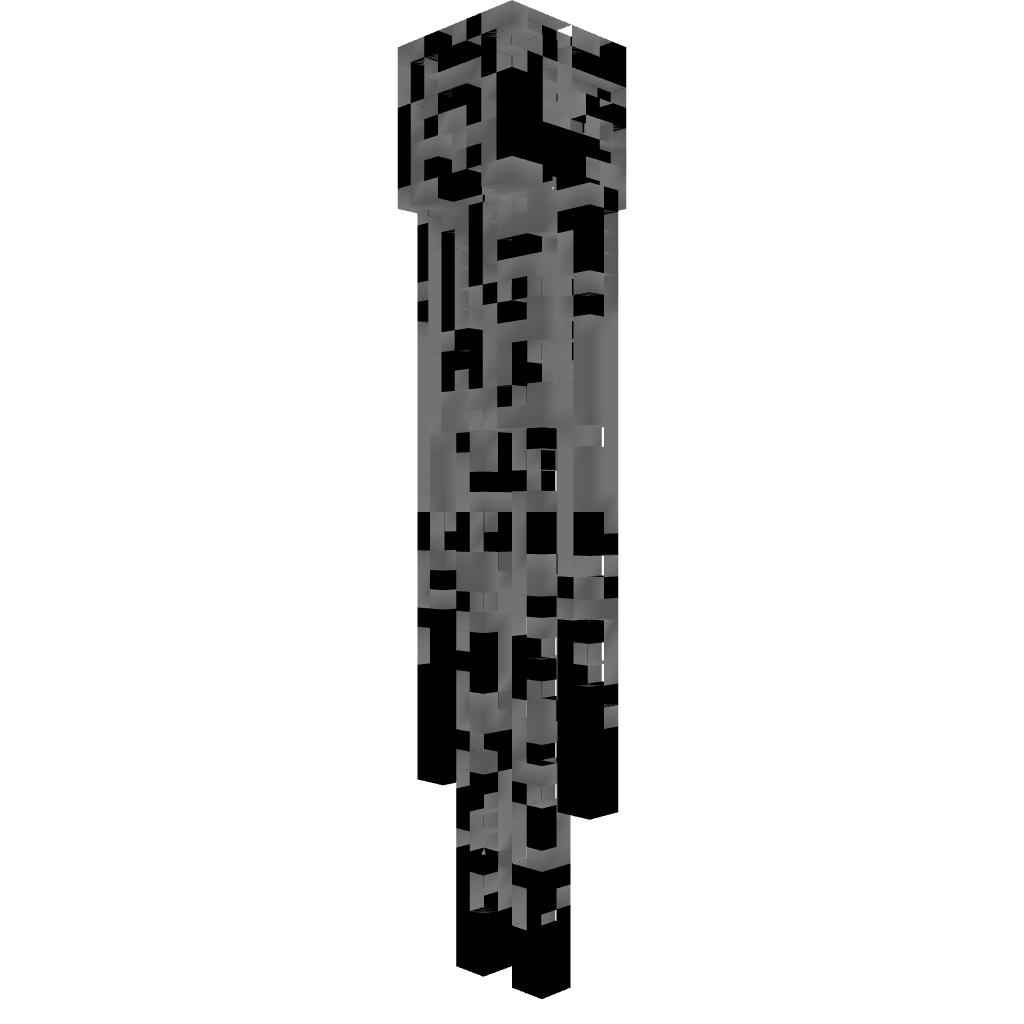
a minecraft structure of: Enderman Statue high quality